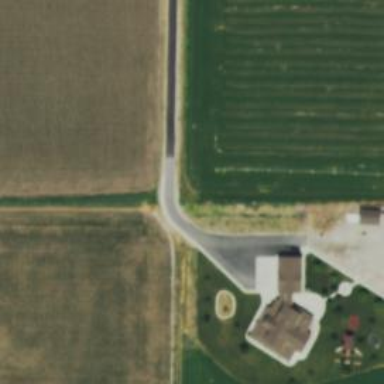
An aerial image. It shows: Driveway leading to service road.